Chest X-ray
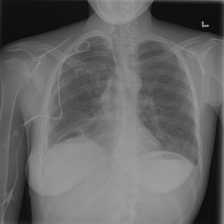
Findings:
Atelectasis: negative
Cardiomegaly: negative
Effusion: positive
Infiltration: negative
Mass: negative
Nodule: negative
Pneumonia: negative
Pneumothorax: positive
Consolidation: negative
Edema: negative
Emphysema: negative
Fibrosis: negative
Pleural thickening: negative
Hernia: negative